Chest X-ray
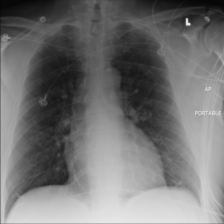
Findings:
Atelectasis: negative
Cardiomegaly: negative
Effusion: negative
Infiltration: negative
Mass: negative
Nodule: negative
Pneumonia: negative
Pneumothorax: negative
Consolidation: negative
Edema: negative
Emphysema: negative
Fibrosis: negative
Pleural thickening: negative
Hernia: negative